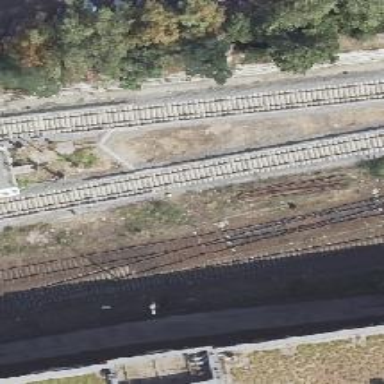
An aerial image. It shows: Solitary milestone along the railway.